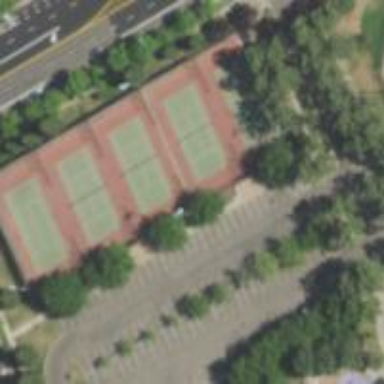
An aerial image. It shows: Tennis court in leisure pitch.